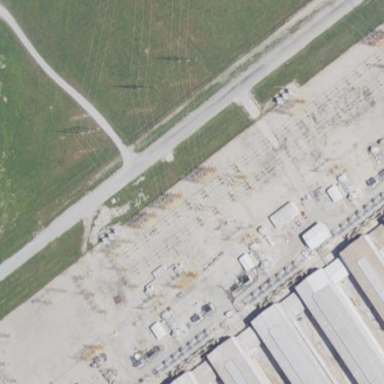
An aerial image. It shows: Industrial substation with power supply facilities.